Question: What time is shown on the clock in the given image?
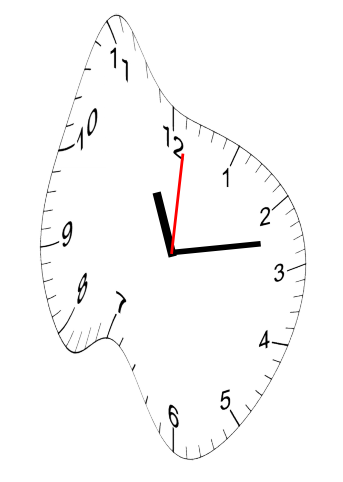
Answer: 11:13:01